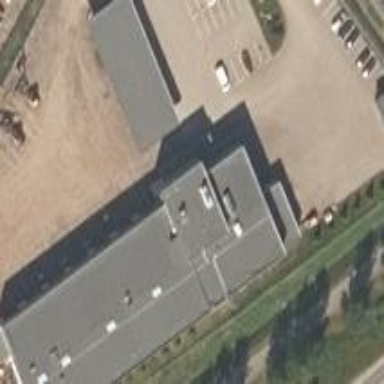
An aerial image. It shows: Industrial building with flat roof.